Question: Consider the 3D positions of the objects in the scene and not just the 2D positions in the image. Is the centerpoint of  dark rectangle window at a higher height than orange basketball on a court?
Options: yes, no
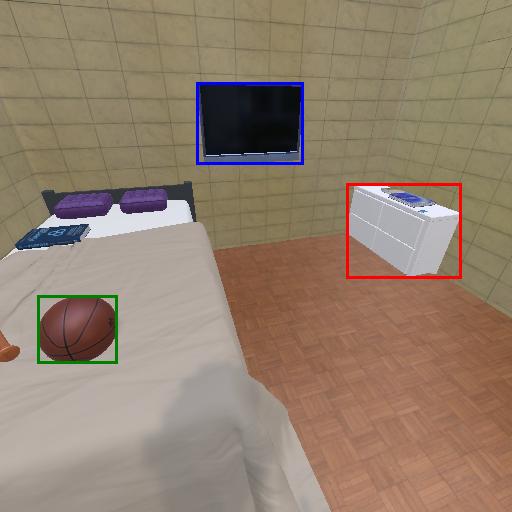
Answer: yes